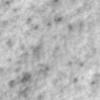
Label: no_change